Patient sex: M
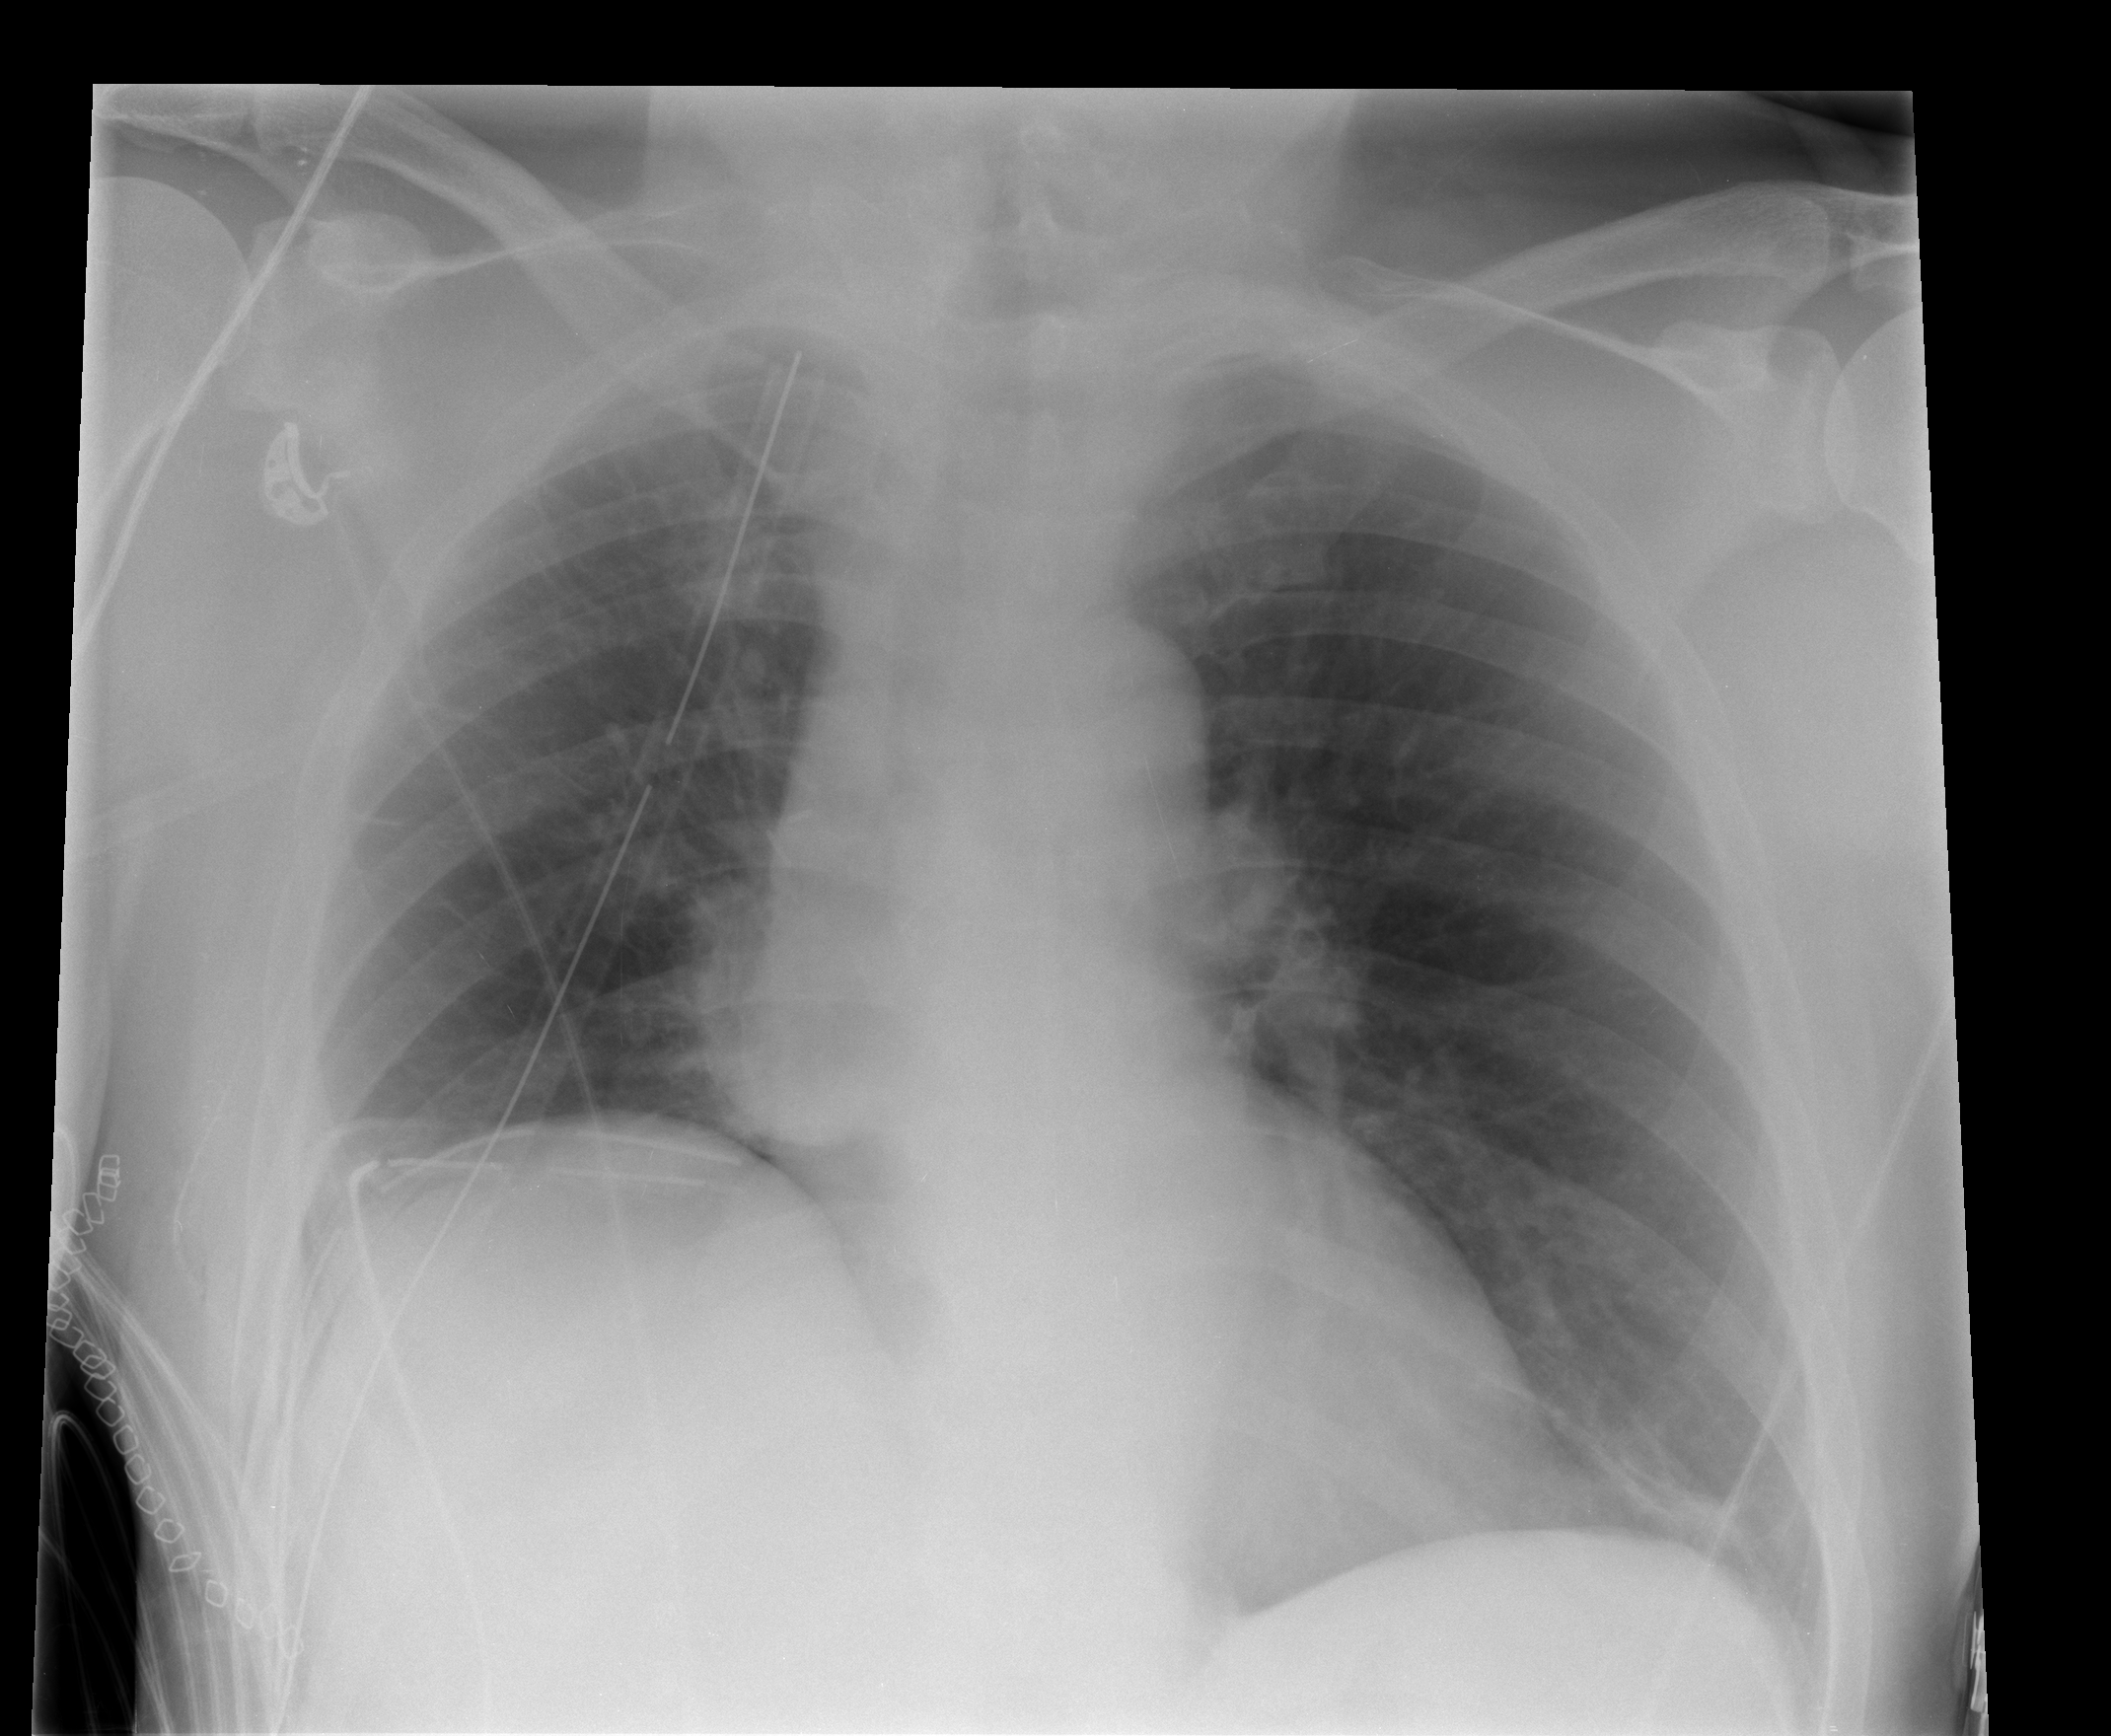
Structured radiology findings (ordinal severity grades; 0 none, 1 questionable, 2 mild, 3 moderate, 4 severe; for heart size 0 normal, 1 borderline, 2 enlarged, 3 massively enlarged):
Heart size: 0
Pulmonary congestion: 0
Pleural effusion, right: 1
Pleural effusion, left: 0
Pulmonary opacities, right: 0
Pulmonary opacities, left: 0
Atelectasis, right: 1
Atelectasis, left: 1